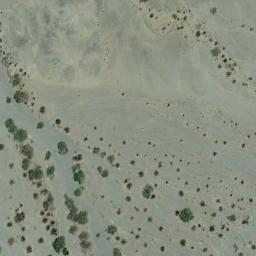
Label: chaparral